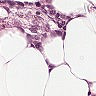
Metastatic tissue present: no